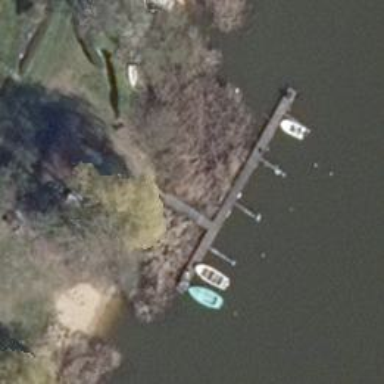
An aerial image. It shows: Man-made pier.